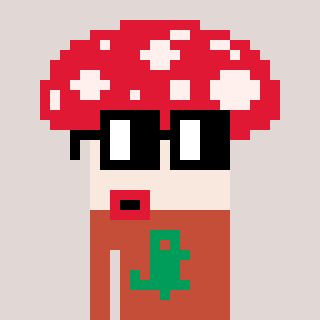
a pixel art character with square black glasses, a mushroom-shaped head and a rust-colored body on a warm background